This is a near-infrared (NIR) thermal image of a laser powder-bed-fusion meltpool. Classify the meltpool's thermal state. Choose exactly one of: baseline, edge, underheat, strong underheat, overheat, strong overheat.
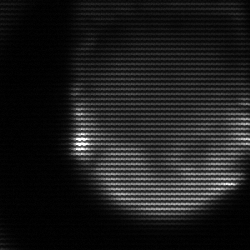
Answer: edge